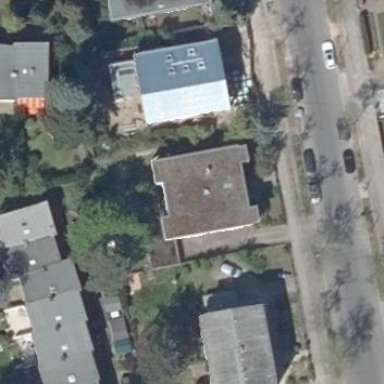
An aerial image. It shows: View of apartment building.